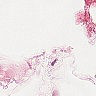
Metastatic tissue present: no